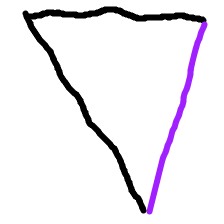
Shape: triangle